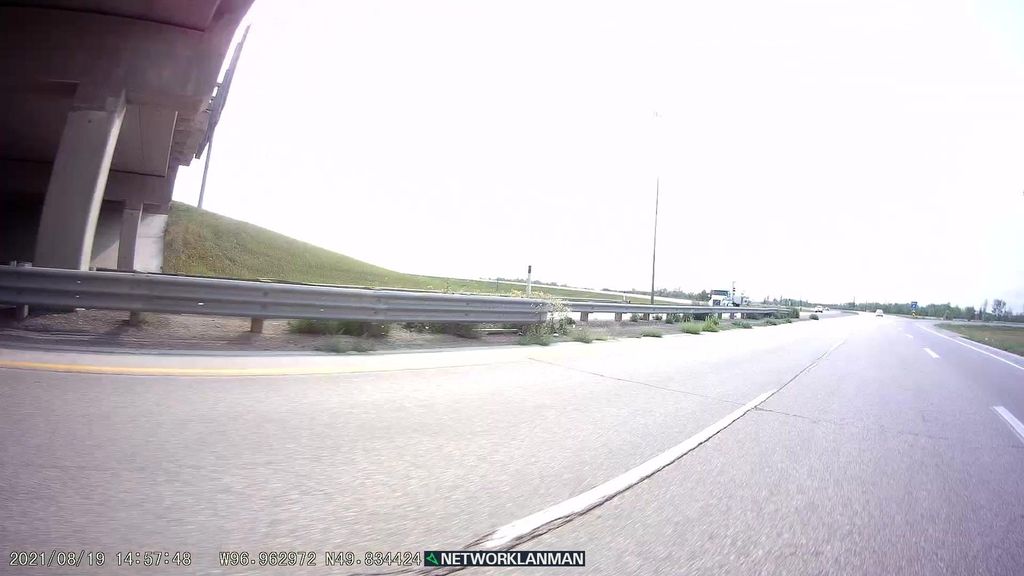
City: winnipeg